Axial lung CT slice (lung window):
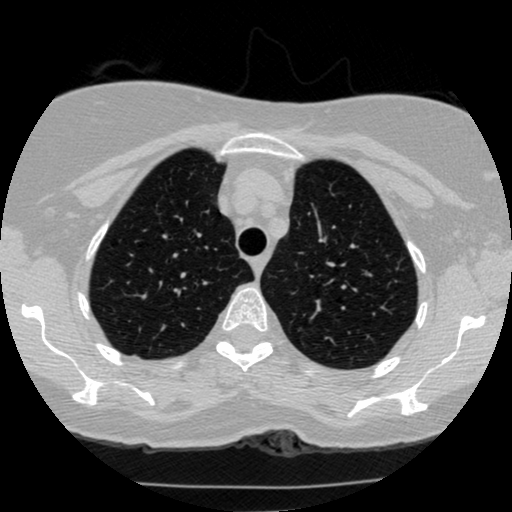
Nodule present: no